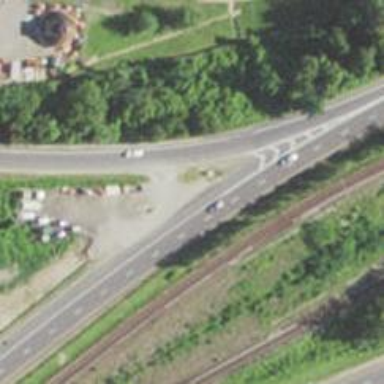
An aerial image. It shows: Asphalt motorway.